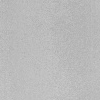
Atmospheric dust classification: dusty